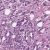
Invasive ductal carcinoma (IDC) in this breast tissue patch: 1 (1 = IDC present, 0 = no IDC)